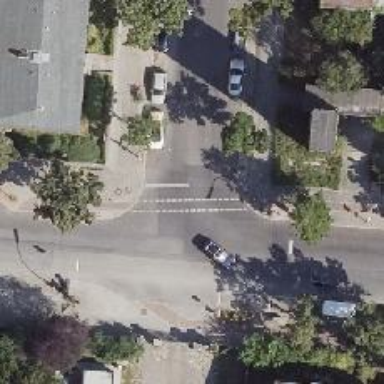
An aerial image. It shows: Asphalt footway with unmarked crossing.